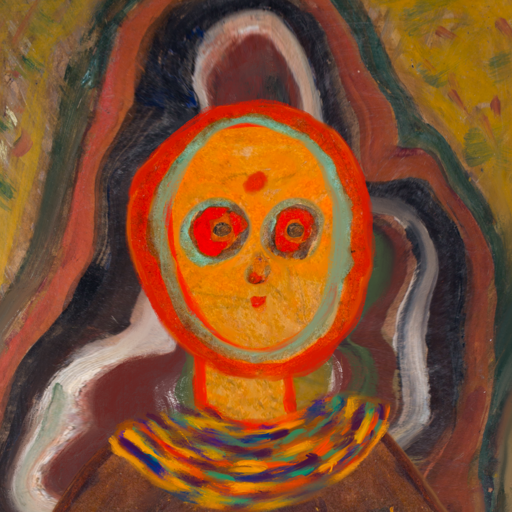
Background: AfterRaid, Head And Neck Front: Sisters, Face Front: Sisters, Bust: Comrade, Hair Front: Sisters, Head Accessory: Blank, Second Necklace: An_Impression_2, Necklace: Blank, Baby: Blank